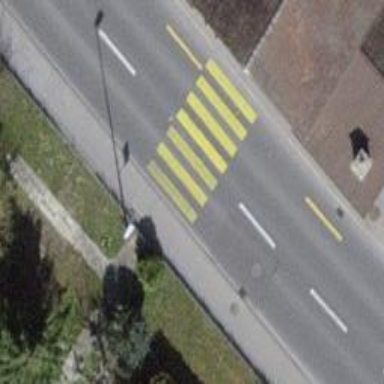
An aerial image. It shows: Uncontrolled zebra crossing with zebra markings.